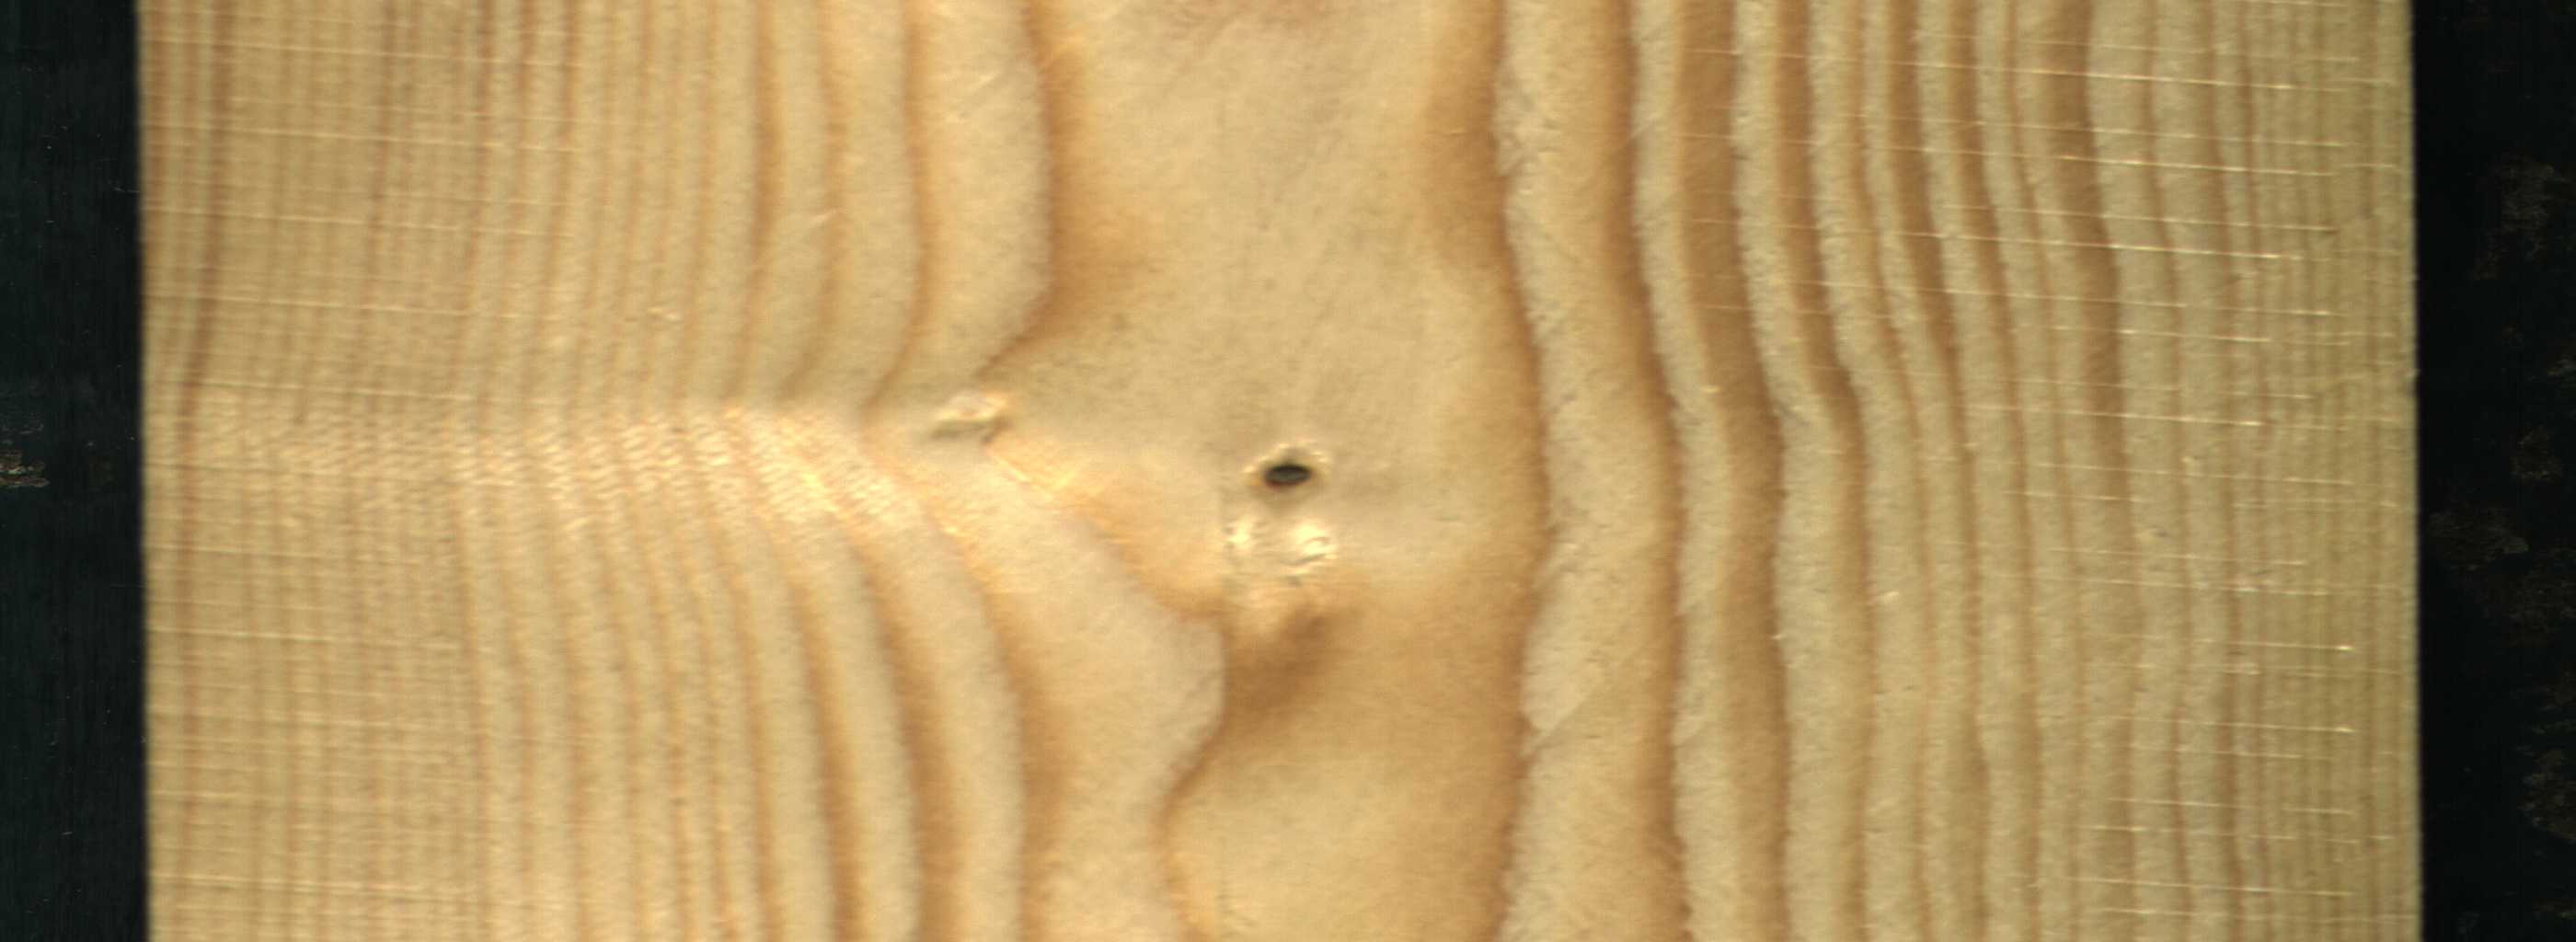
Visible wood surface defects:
Dead_Knot